Field crop: maize
Growth stage: 2
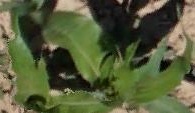
Species: maize